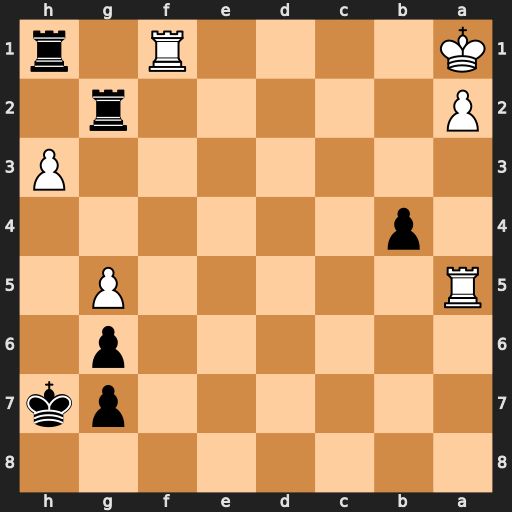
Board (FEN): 8/6pk/6p1/R5P1/1p6/7P/P5r1/K4R1r
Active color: b
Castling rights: -
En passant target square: -
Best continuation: Rxf1#